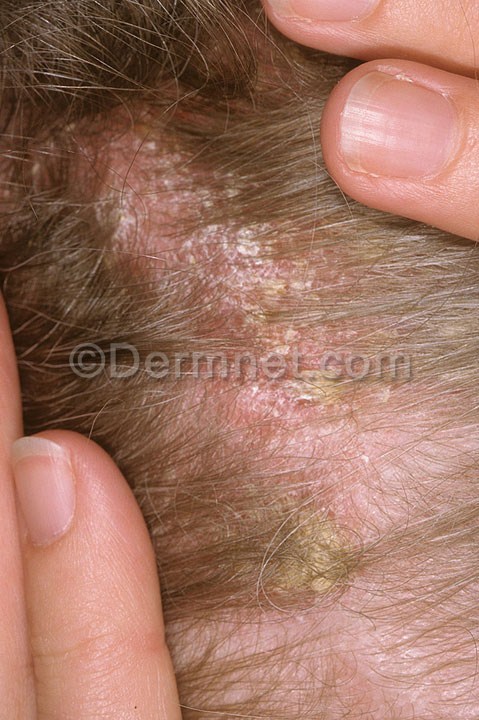
Disease: Psoriasis pictures Lichen Planus and related diseases